Interaction volume radius: 10 \u00c5
Interaction volume height: 10 \u00c5
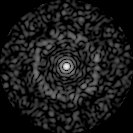
Disorder parameter: 0.8624